Question:
I need to find the sum of the names and then choose the bigger.
I need to show that the max name is John smith because it's 4 times.
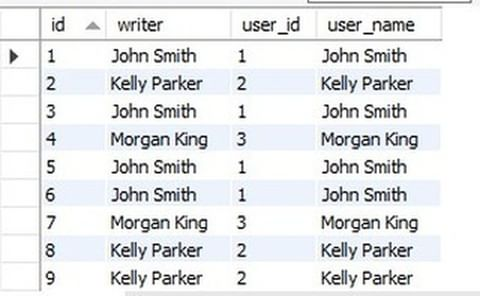
Answer: I guess you need the most repeated name. You may try below query -
'''
SELECT writer, COUNT(*)
FROM YOUR_TABLE
GROUP BY writer
ORDER BY COUNT(writer) DESC
LIMIT 1;
'''